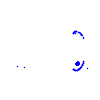
Particle: proton